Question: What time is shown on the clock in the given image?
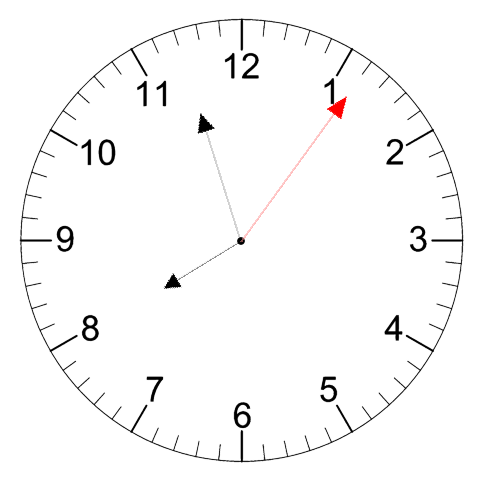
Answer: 07:57:06